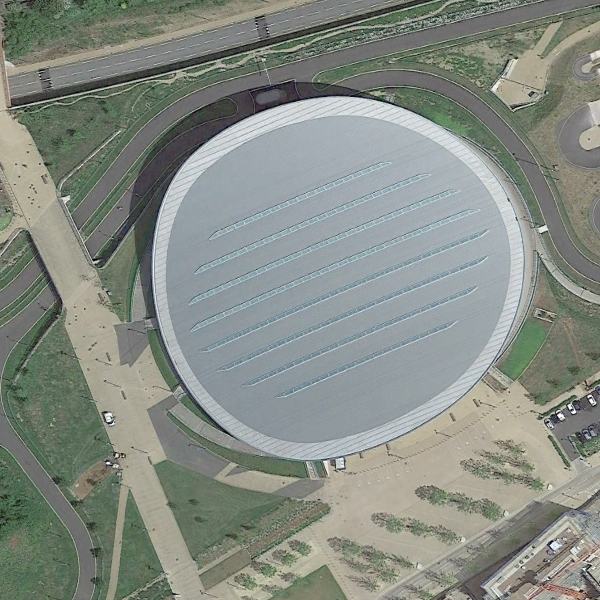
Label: Center